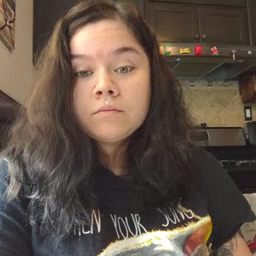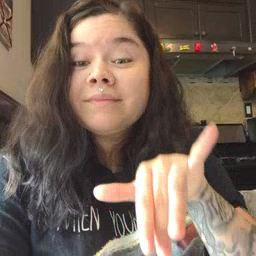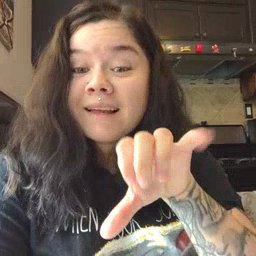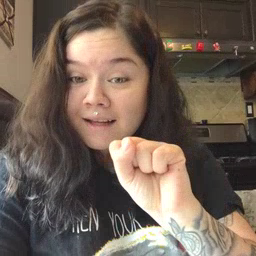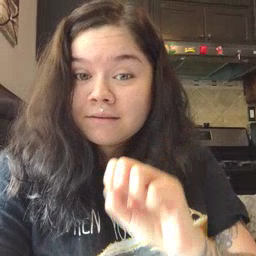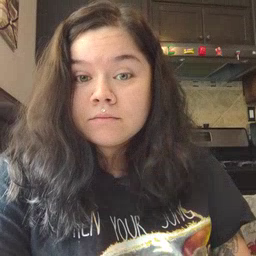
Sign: yes